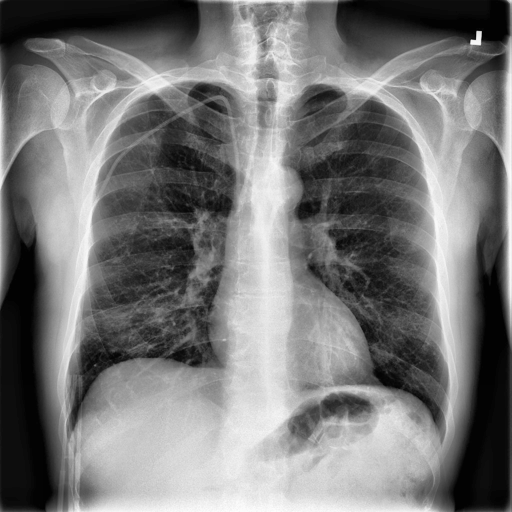
Finding: NORMAL